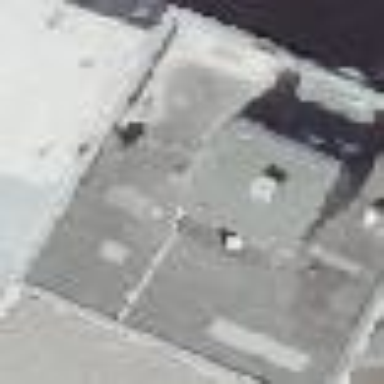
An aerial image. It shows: Part of building.